Question: '''
import java.io.*;
import java.util.*;
class cat
{
int t,n[],m[];
private void input()throws IOException
{
BufferedReader br=new BufferedReader(new InputStreamReader(System.in));
Scanner s=new Scanner(System.in);
t=Integer.parseInt(br.readLine());
n=new int[t];
m=new int[t];
for(int i=0;i<t;i++)
{
n[i]=s.nextInt();//line 15
m[i]=s.nextInt();
}
}
private void calc(int n, int m)
{
double c=0.0;
if(n==1 && m==1)
System.out.println("Multiple");
else
{
c=((n*m)-1.0)/(n-1);
if(c==Math.ceil(c))
System.out.println(Math.round(c));
else
System.out.println("Not possible");
}
}
public static void main(String args[])throws IOException
{
cat ob=new cat();
ob.input();
for(int i=0;i<ob.t;i++)
{
ob.calc(ob.n[i],ob.m[i]);
}
}
}
'''
I am trying to execute this program by taking inputs from a file which i have created at this location 'C:\input\input1.txt'and it will produce an output file at 'C:\output\output1.txt'. But when i execute my class file 'java cat <C:\input\input1.txt> C:\output\output1.txt' i get the following error and a 0KB file gets generated in the output folder.HELP
ERROR
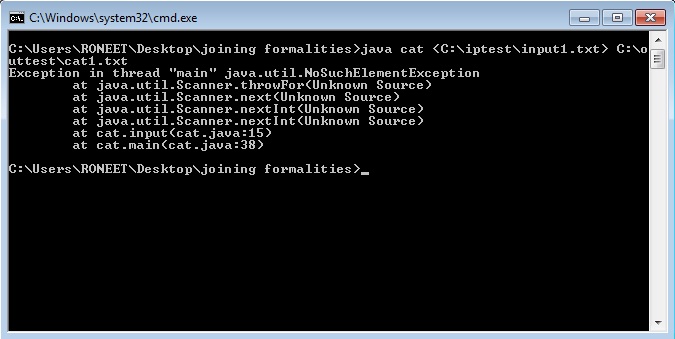
Answer: The 'NoSuchElementException' occurs when the input is exhausted, i.e. there is no next element in the 'Scanner'. <URL> is a link to the corresponding Java API.